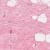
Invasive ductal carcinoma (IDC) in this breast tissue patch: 0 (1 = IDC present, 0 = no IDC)